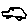
Label: car